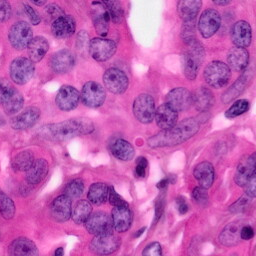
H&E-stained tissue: Pancreatic